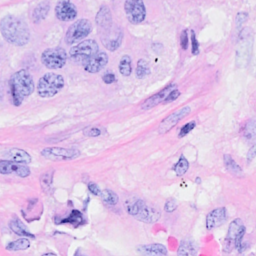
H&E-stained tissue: Breast